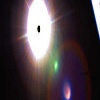
Label: sunburn